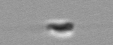
Label: flagellate_morphotype3